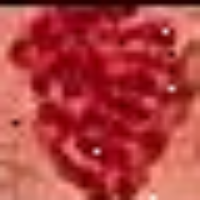
Label: metaphase